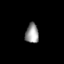
Tissue: lung
Cell type: Others
Senescence score: 0.22
Nuclear area (px): 259
Mean DAPI intensity: 150.181